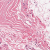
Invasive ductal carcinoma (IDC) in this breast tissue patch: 0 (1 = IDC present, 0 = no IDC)